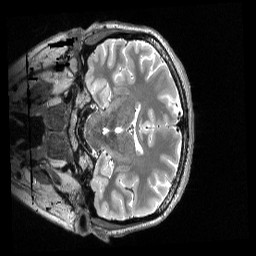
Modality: T2w
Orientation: coronal
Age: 22
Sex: female
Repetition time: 3.2 s
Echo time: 0.563 s